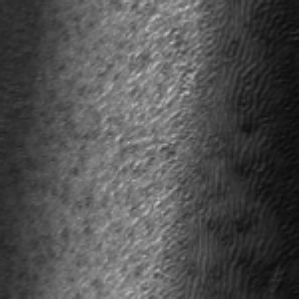
Label: frost